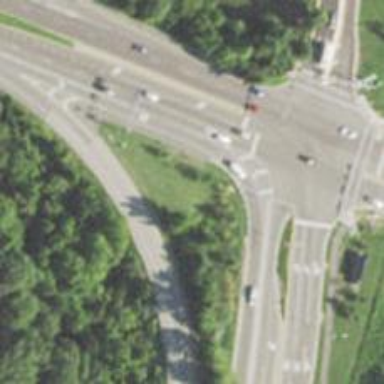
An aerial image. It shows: Secondary link road.